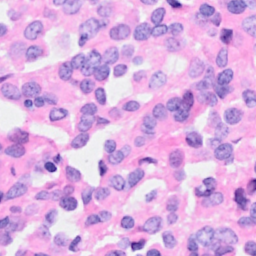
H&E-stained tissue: Breast